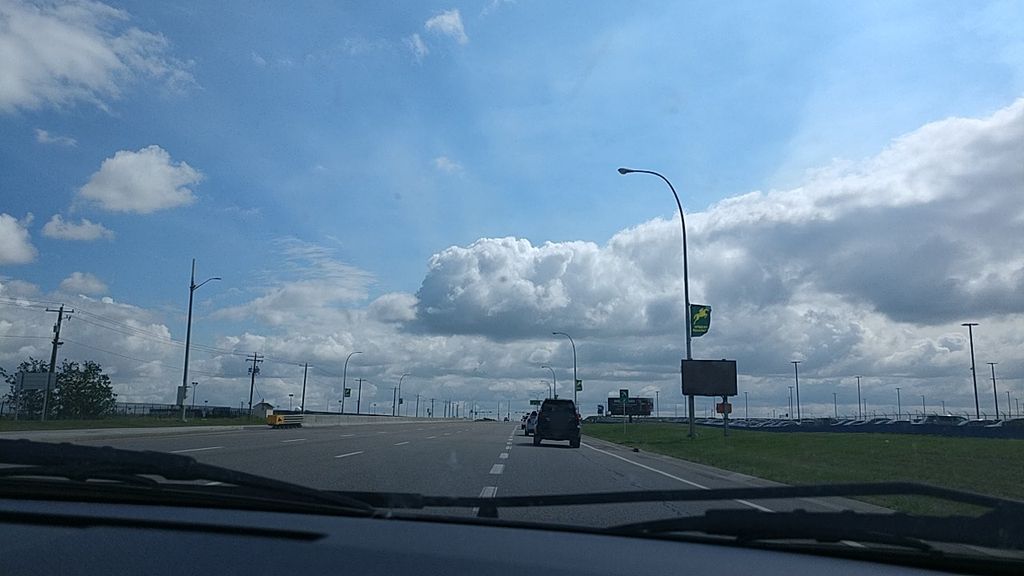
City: calgary